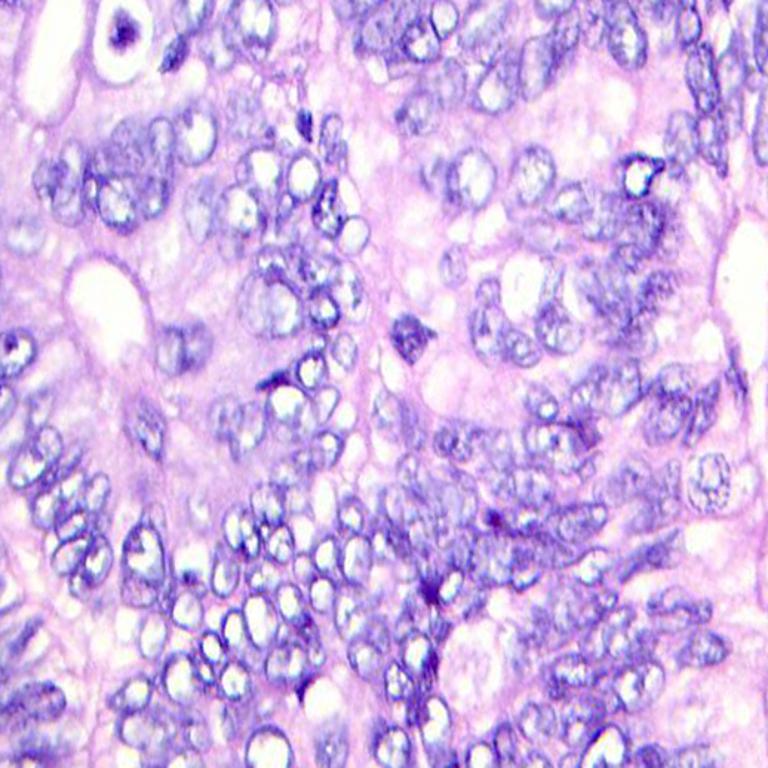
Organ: colon
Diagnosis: adenocarcinomas